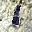
Label: 1